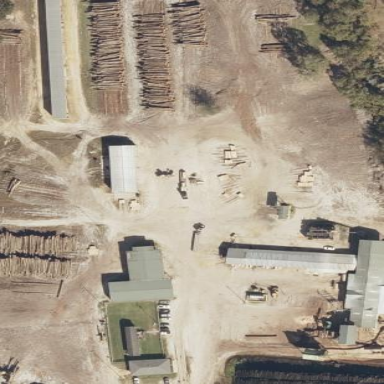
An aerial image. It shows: Industrial area dedicated to sawmill.